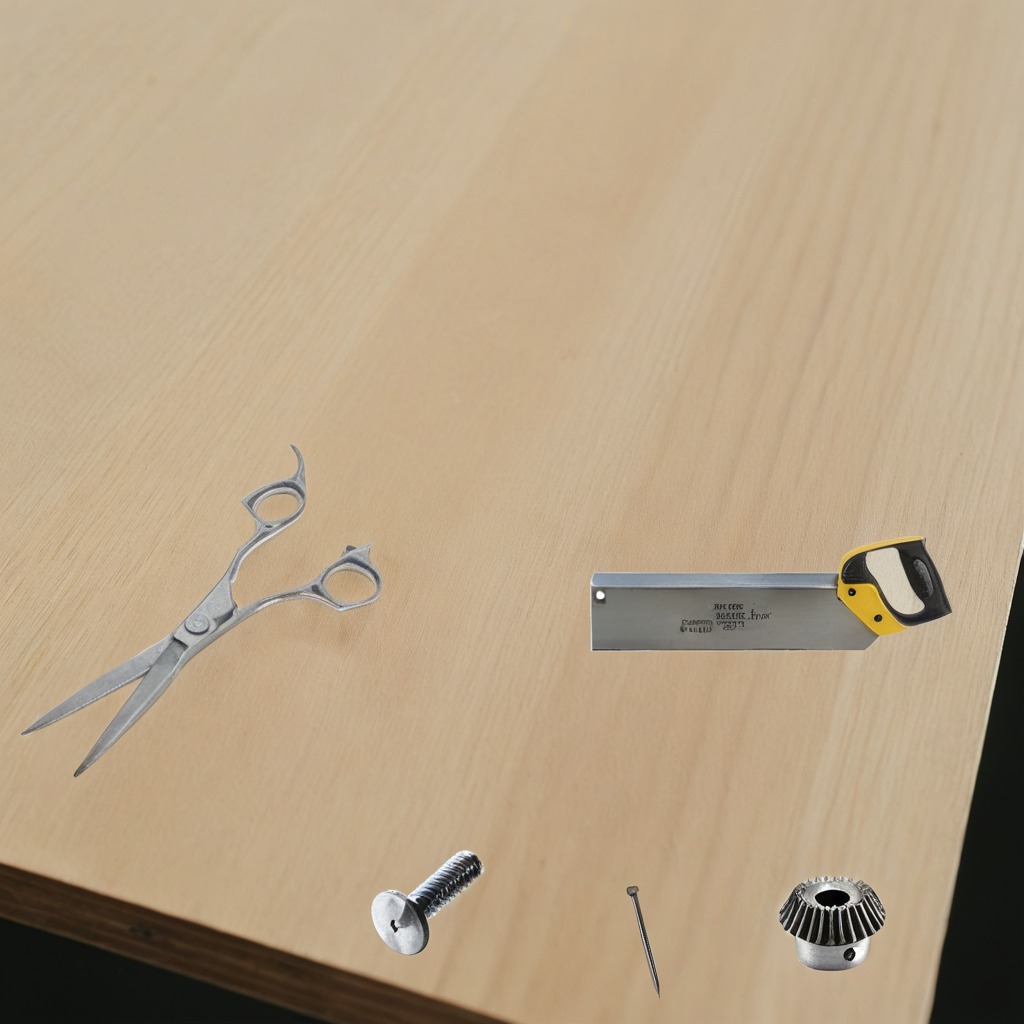
A metal gear with teeth, a metal machine screw, an iron nail, a handheld metal saw, and a pair of scissors are lying on a plywood surface in a paint workshop lit by afternoon window light.